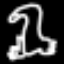
Label: frog